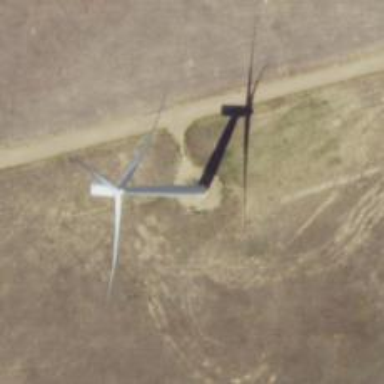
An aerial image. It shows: Wind generator using horizontal axis wind turbines.